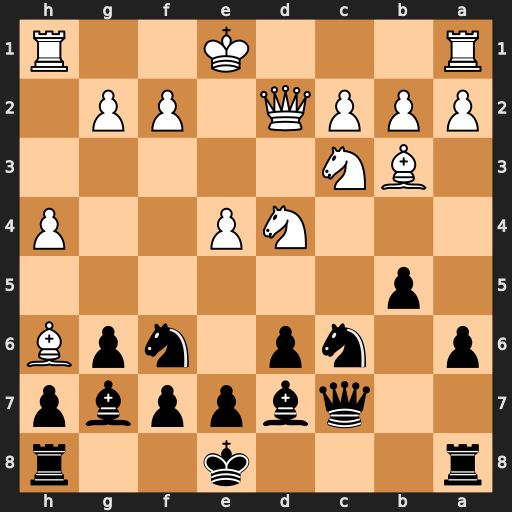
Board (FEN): r3k2r/2qbppbp/p1np1npB/1p6/3NP2P/1BN5/PPPQ1PP1/R3K2R
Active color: b
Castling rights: KQkq
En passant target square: -
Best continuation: Bxh6 Qxh6 Nxd4